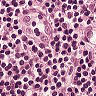
Metastatic tissue present: no